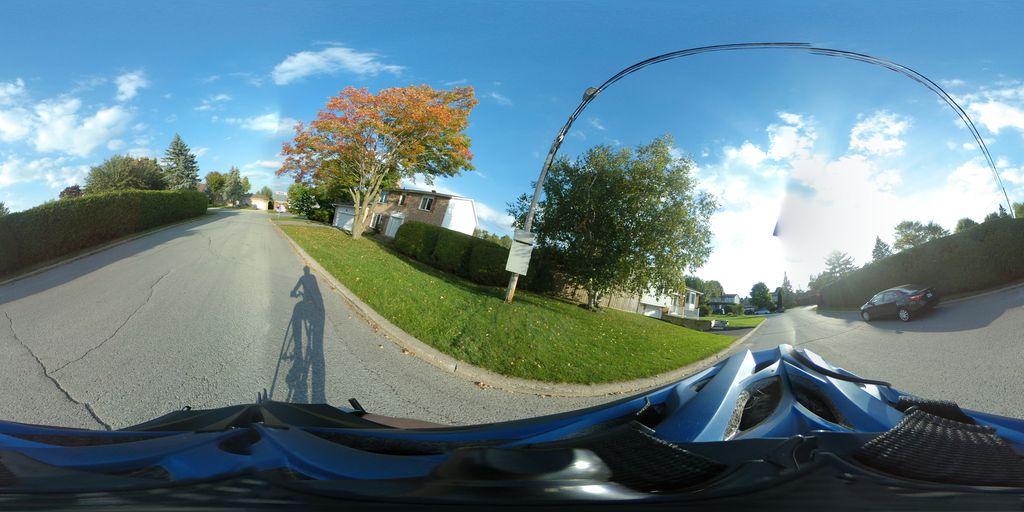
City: ottawa-gatineau